Question: So I am working on at the moment. And I am trying to call a variable but it doesn't seem It's working.
I have been able to pass the variable by method like this, but I need to declare the product ID manually, is there anything allows the method get the product id base on the product i added into cart?
'''
$_productId = Mage::registry('current_product')->getId();
'''
is not working in my case.
My test as below:
'''
public function formatPrice($price)
{
$_productId = 463089; // need to call the current product by the enter the ID manually
$_product = Mage::getModel('catalog/product')->load($_productId);
$oldPrice = $_product->getFinalPrice(); //should be the original product price
return $this->getQuote()->getStore()->formatPrice($oldPrice);
}
'''
The result after i refresh my page :

everything turns to 670
Many thanks
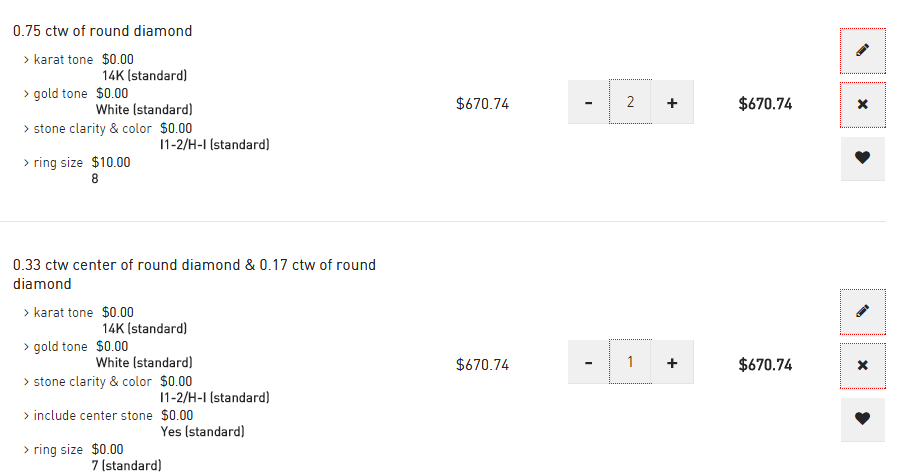
Answer: You're "working on pp\code\core\Mage\Checkout\Helper\Data.php", which is the first problem. .
Assuming you move this to your own event observer to modify the data, you are loading the product ID with a static variable set to '463089', then doing nothing to calculate a new price, then displaying the products price.
From your code it makes perfect sense that the price would always remain the same since you are manually setting which product to pull the price from.
It could be a number of reasons why the of the item is not changing the price. It might have something to do with other core edits you may have made.